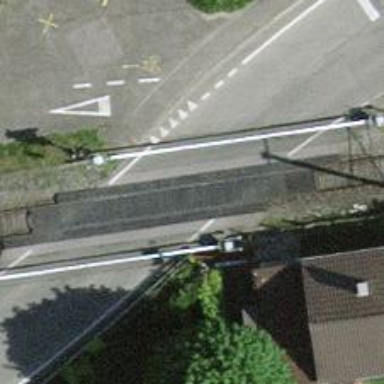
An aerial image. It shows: Level crossing with double half barrier.